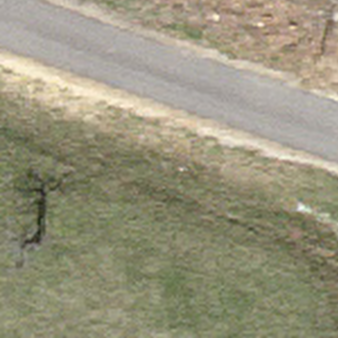
Label: other